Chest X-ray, PA view. Patient: 35 years old, sex M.
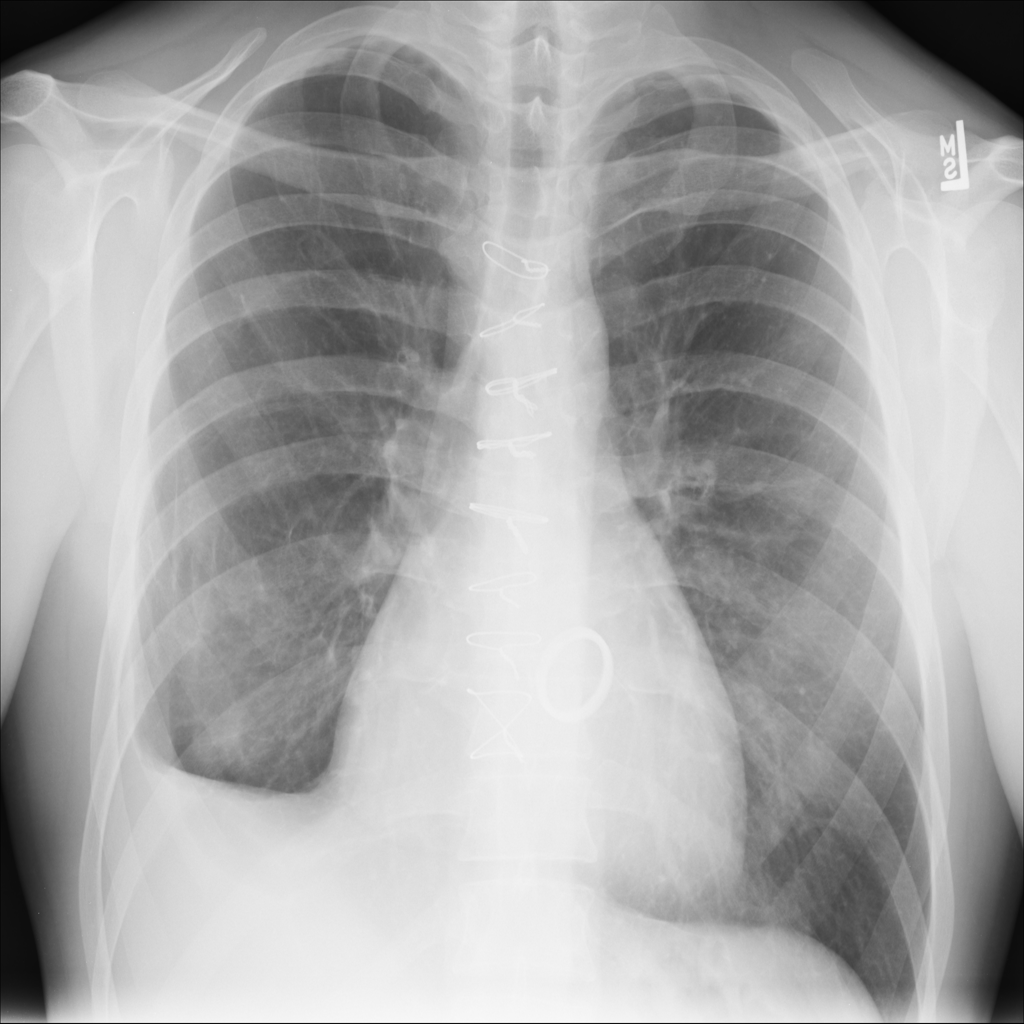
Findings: No Finding